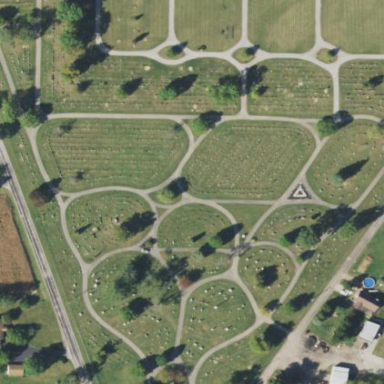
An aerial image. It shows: Graveyard used as cemetery.